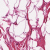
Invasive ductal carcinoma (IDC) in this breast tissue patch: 0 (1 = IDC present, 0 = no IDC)